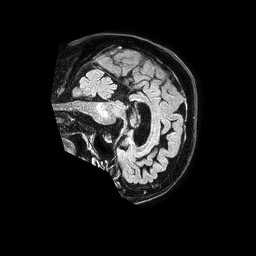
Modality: FLAIR
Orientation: sagittal
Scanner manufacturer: philips
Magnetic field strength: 1.5 T
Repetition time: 4.8 s
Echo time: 0.3 s